Question: I am using a Cloudflare worker to get data from a GitHub repository and cache it. The worker appears to cache the files and send them to the user, but in some weird order.
### GitHub Repo
'''
<h1>Rocket</h1>
<img src=rocket.png>
<img src=rocket2.png>
'''
### Response

### code for caching
'''
let cache = caches.default;
var cacheData = {body: req.body,method: req.method}
'''
To add to cache
'''
await cache.put(new Request(req.url,cacheData), await fetch(r.download_url));
'''
To get cache (technically on top)
'''
var pCache = await cache.match(new Request(req.url,cacheData))
if(!!pCache)return pCache
'''
Any ideas for what would cause this?
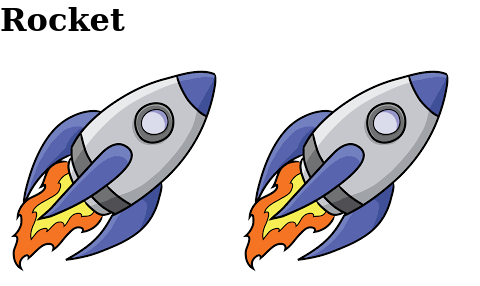
Answer: Instead of using Cache API you could also allow CF handle caching by passing caching settings via 'cf' to 'fetch(...)'.
'''
export default {
fetch(req, env, ctx) {
const url = new URL(req.url);
const targetUrl = 'https://github.com${url.pathname}${url.search}';
return fetch(targetUrl, {
cf: {
cacheTtl: <PHONE>,
cacheEverything: true
}
});
}
}
'''